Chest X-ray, PA view. Patient: 54 years old, sex M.
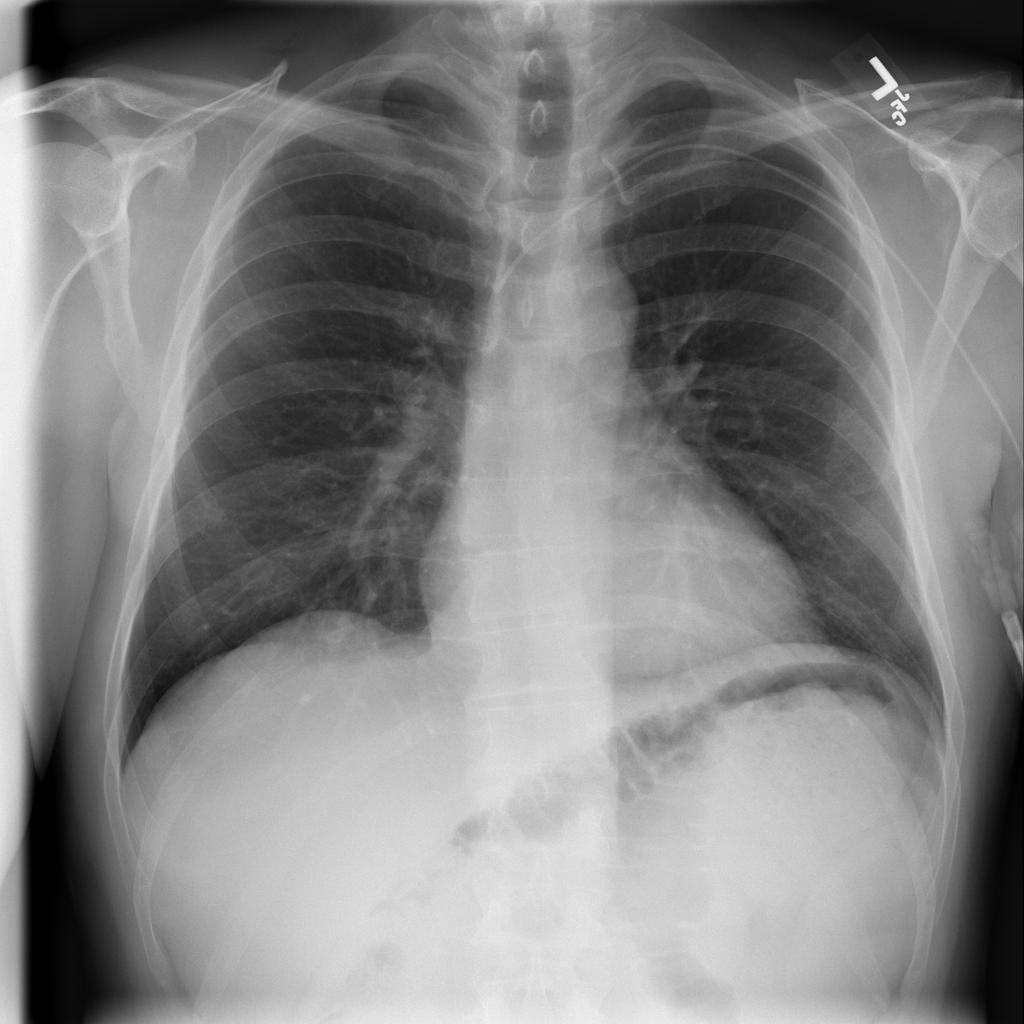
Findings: No Finding